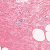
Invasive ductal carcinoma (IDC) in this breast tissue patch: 0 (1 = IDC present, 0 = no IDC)